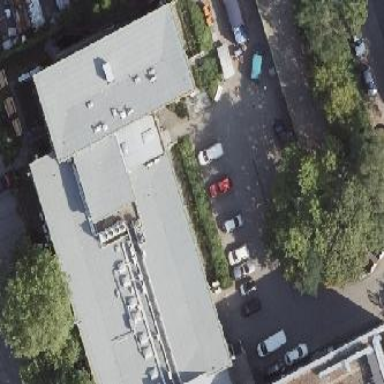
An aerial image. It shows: Commercial building with flat roof.